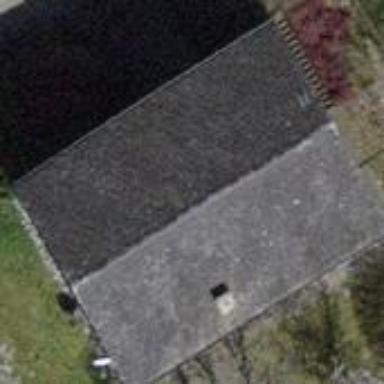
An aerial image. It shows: Building with tile roof.